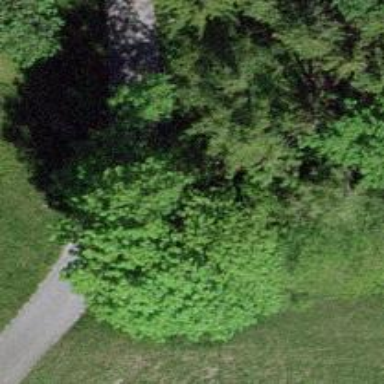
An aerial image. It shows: Wayside cross with historic significance.